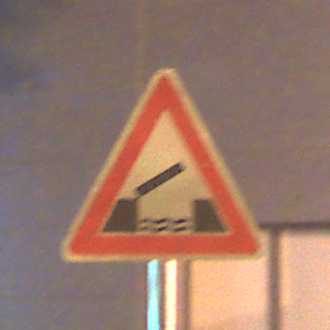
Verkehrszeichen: BeweglicheBruecke
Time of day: Night
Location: Outdoor (Urban)
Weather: PartlyCloudy
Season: NotSpecified
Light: Artificial